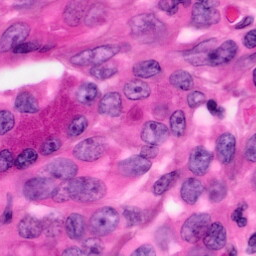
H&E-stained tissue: Pancreatic